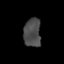
Tissue: prostate
Cell type: T cells
Senescence score: 0.3607
Nuclear area (px): 482
Mean DAPI intensity: 74.869